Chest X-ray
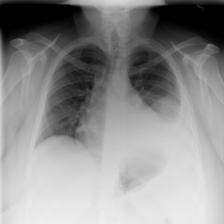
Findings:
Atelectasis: positive
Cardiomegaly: negative
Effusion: positive
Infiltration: negative
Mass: negative
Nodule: negative
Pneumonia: negative
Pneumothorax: negative
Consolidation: negative
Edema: negative
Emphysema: negative
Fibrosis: negative
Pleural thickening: negative
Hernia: negative